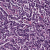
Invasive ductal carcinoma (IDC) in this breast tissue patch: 1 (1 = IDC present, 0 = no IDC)